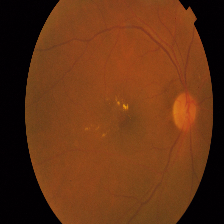
Diabetic retinopathy grade: Proliferative DR